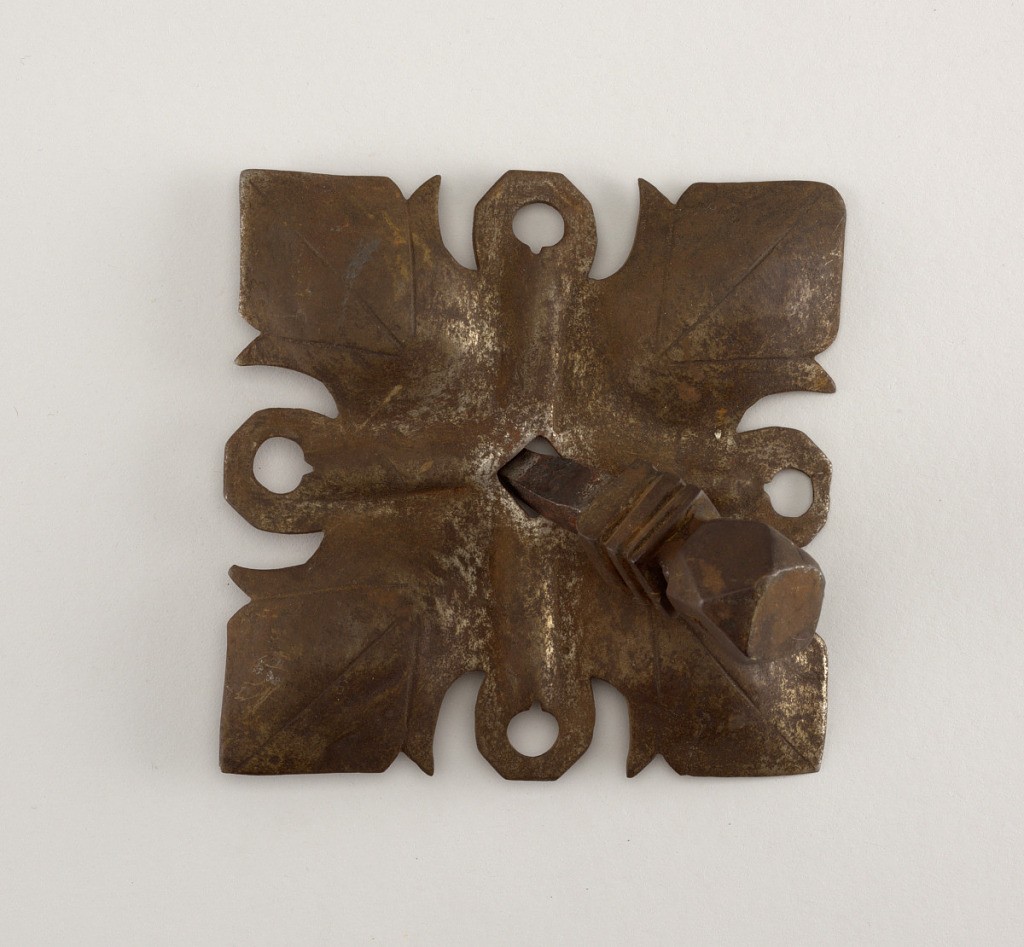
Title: Decorative door boss and nail
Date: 16th–17th century
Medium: Wrought iron
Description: Square type, pierced and embossed with wrought lines. Quadrant leaf design based on old examples; leaves separated by embossed ridges. Nail with square, faceted head above three square collars and a square hank.